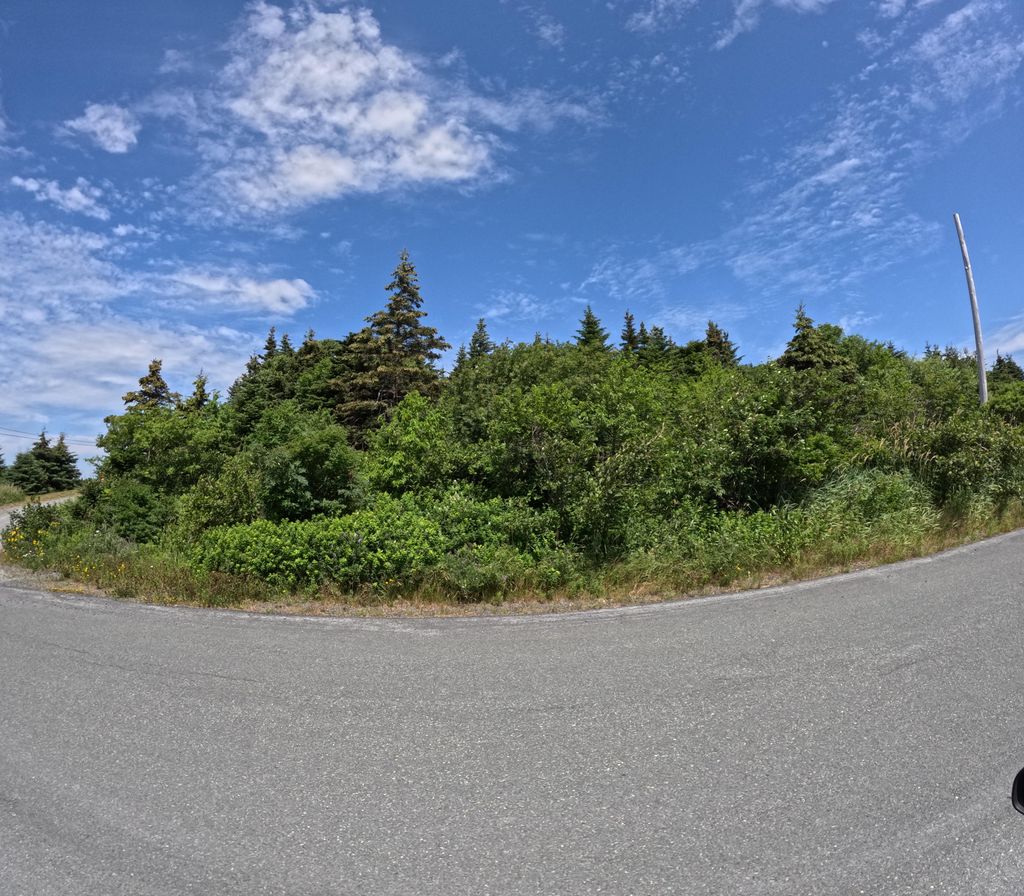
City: st_johns